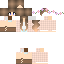
A female human skin with medium skin, wearing brown long hair dressed in a blue tshirt and brown pants, featuring a closed mouth.